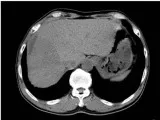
Changes in imaging throughout the treatment period. (E-H) CT scans of the abdomen at different times.
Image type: radiology (ct)